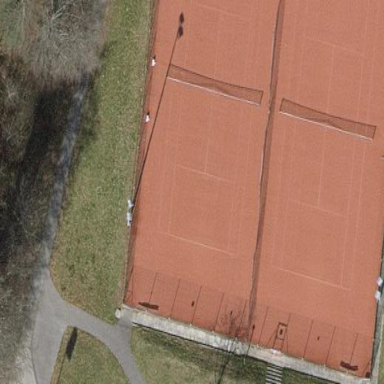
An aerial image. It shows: Tennis court on the leisure land pitch.